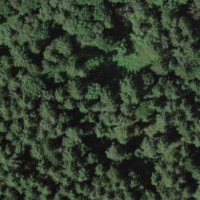
EUNIS habitat code: 44
Species observed at this site:
Pseudoscleropodium purum
Strix aluco